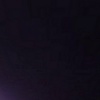
Label: space